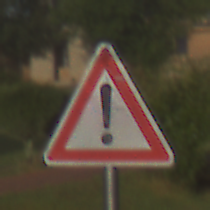
Verkehrszeichen: Gefahrenstelle
Umgebung: Outdoor, Suburban
Tageszeit: SunriseSunset
Wetter: PartlyCloudy
Licht: Natural
Jahreszeit: NotSpecified
Kontrast: HighContrast